Breast ultrasound image
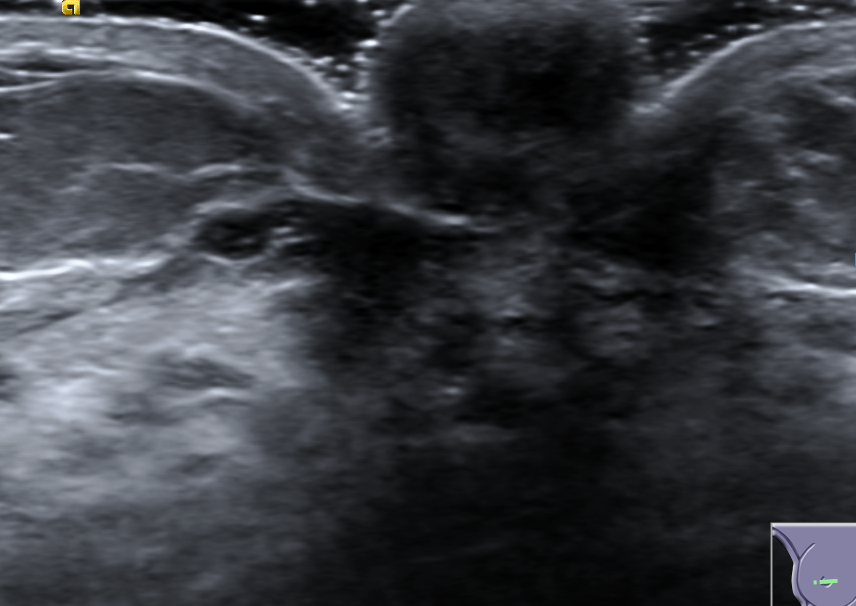
Diagnosis: normal